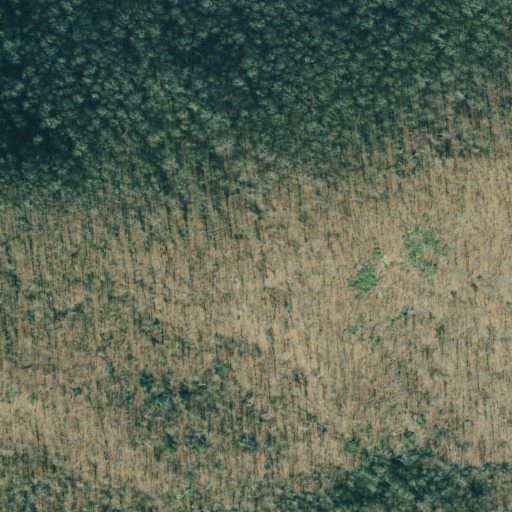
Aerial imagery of gap in Georgia named Dismal Gap containing deciduous forest and mixed forest